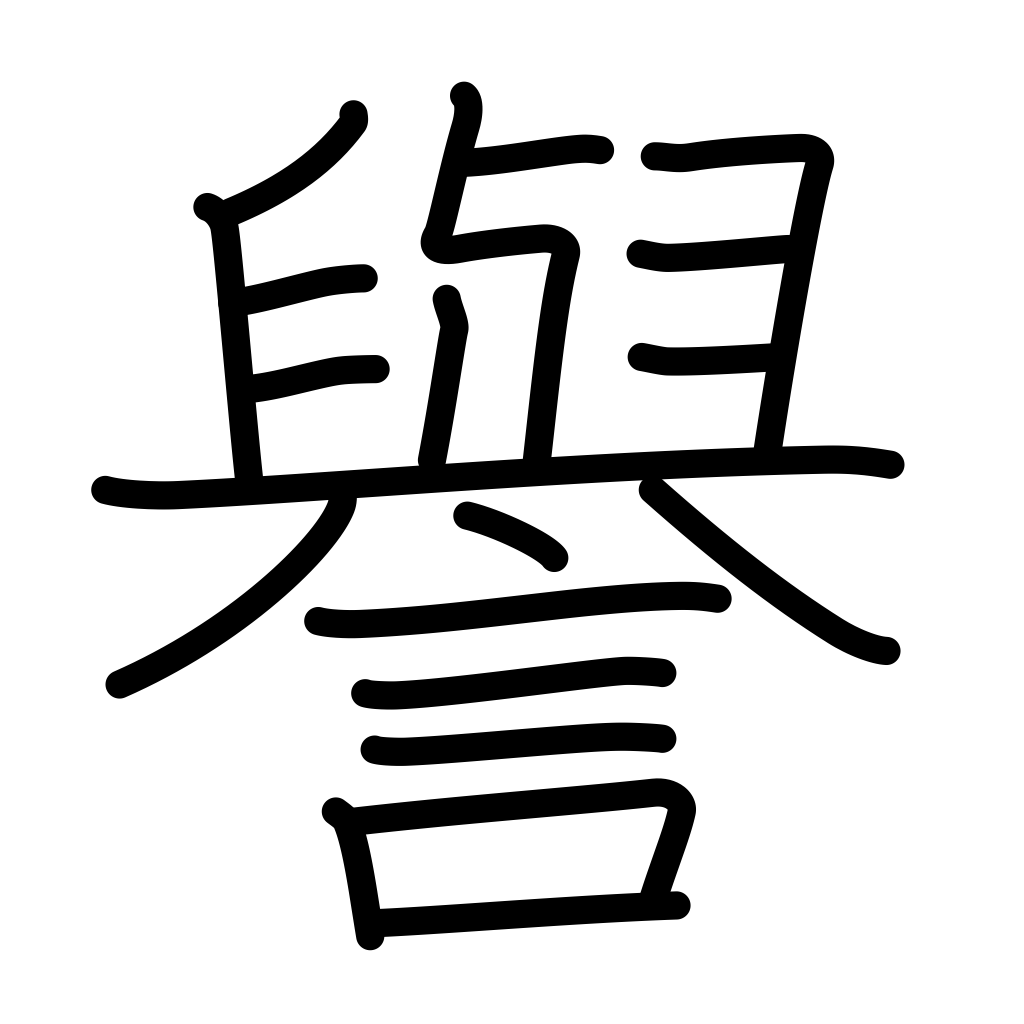
Meaning: fame, reputation, praise